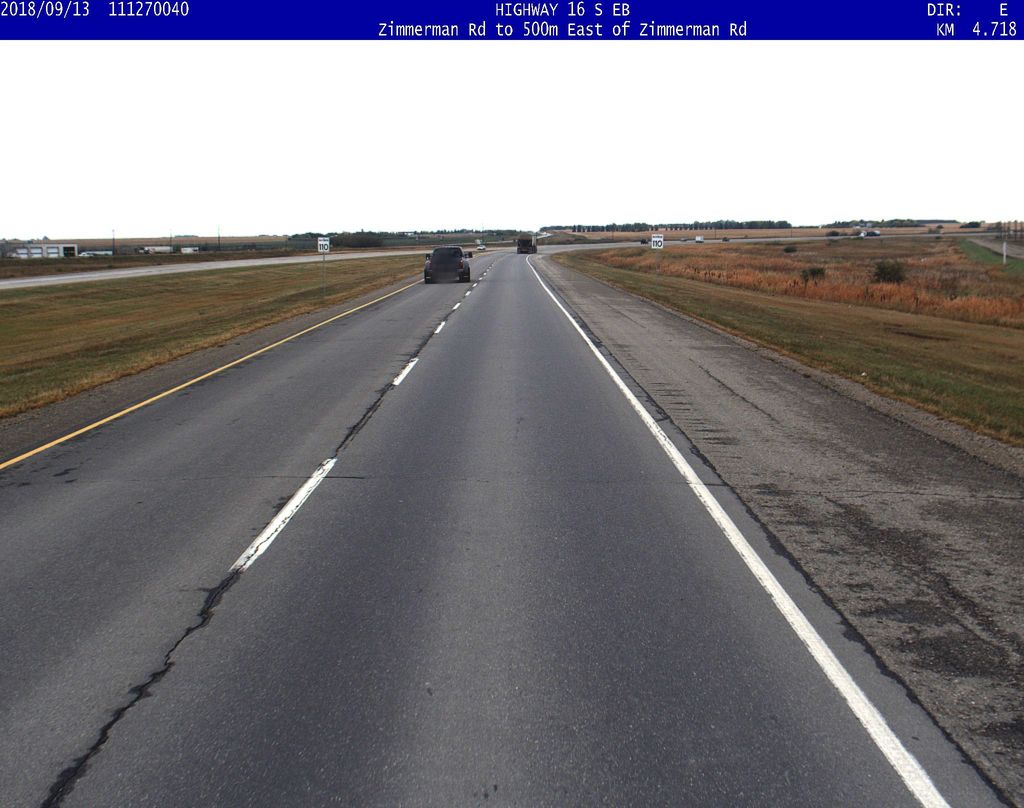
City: saskatoon